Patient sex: F
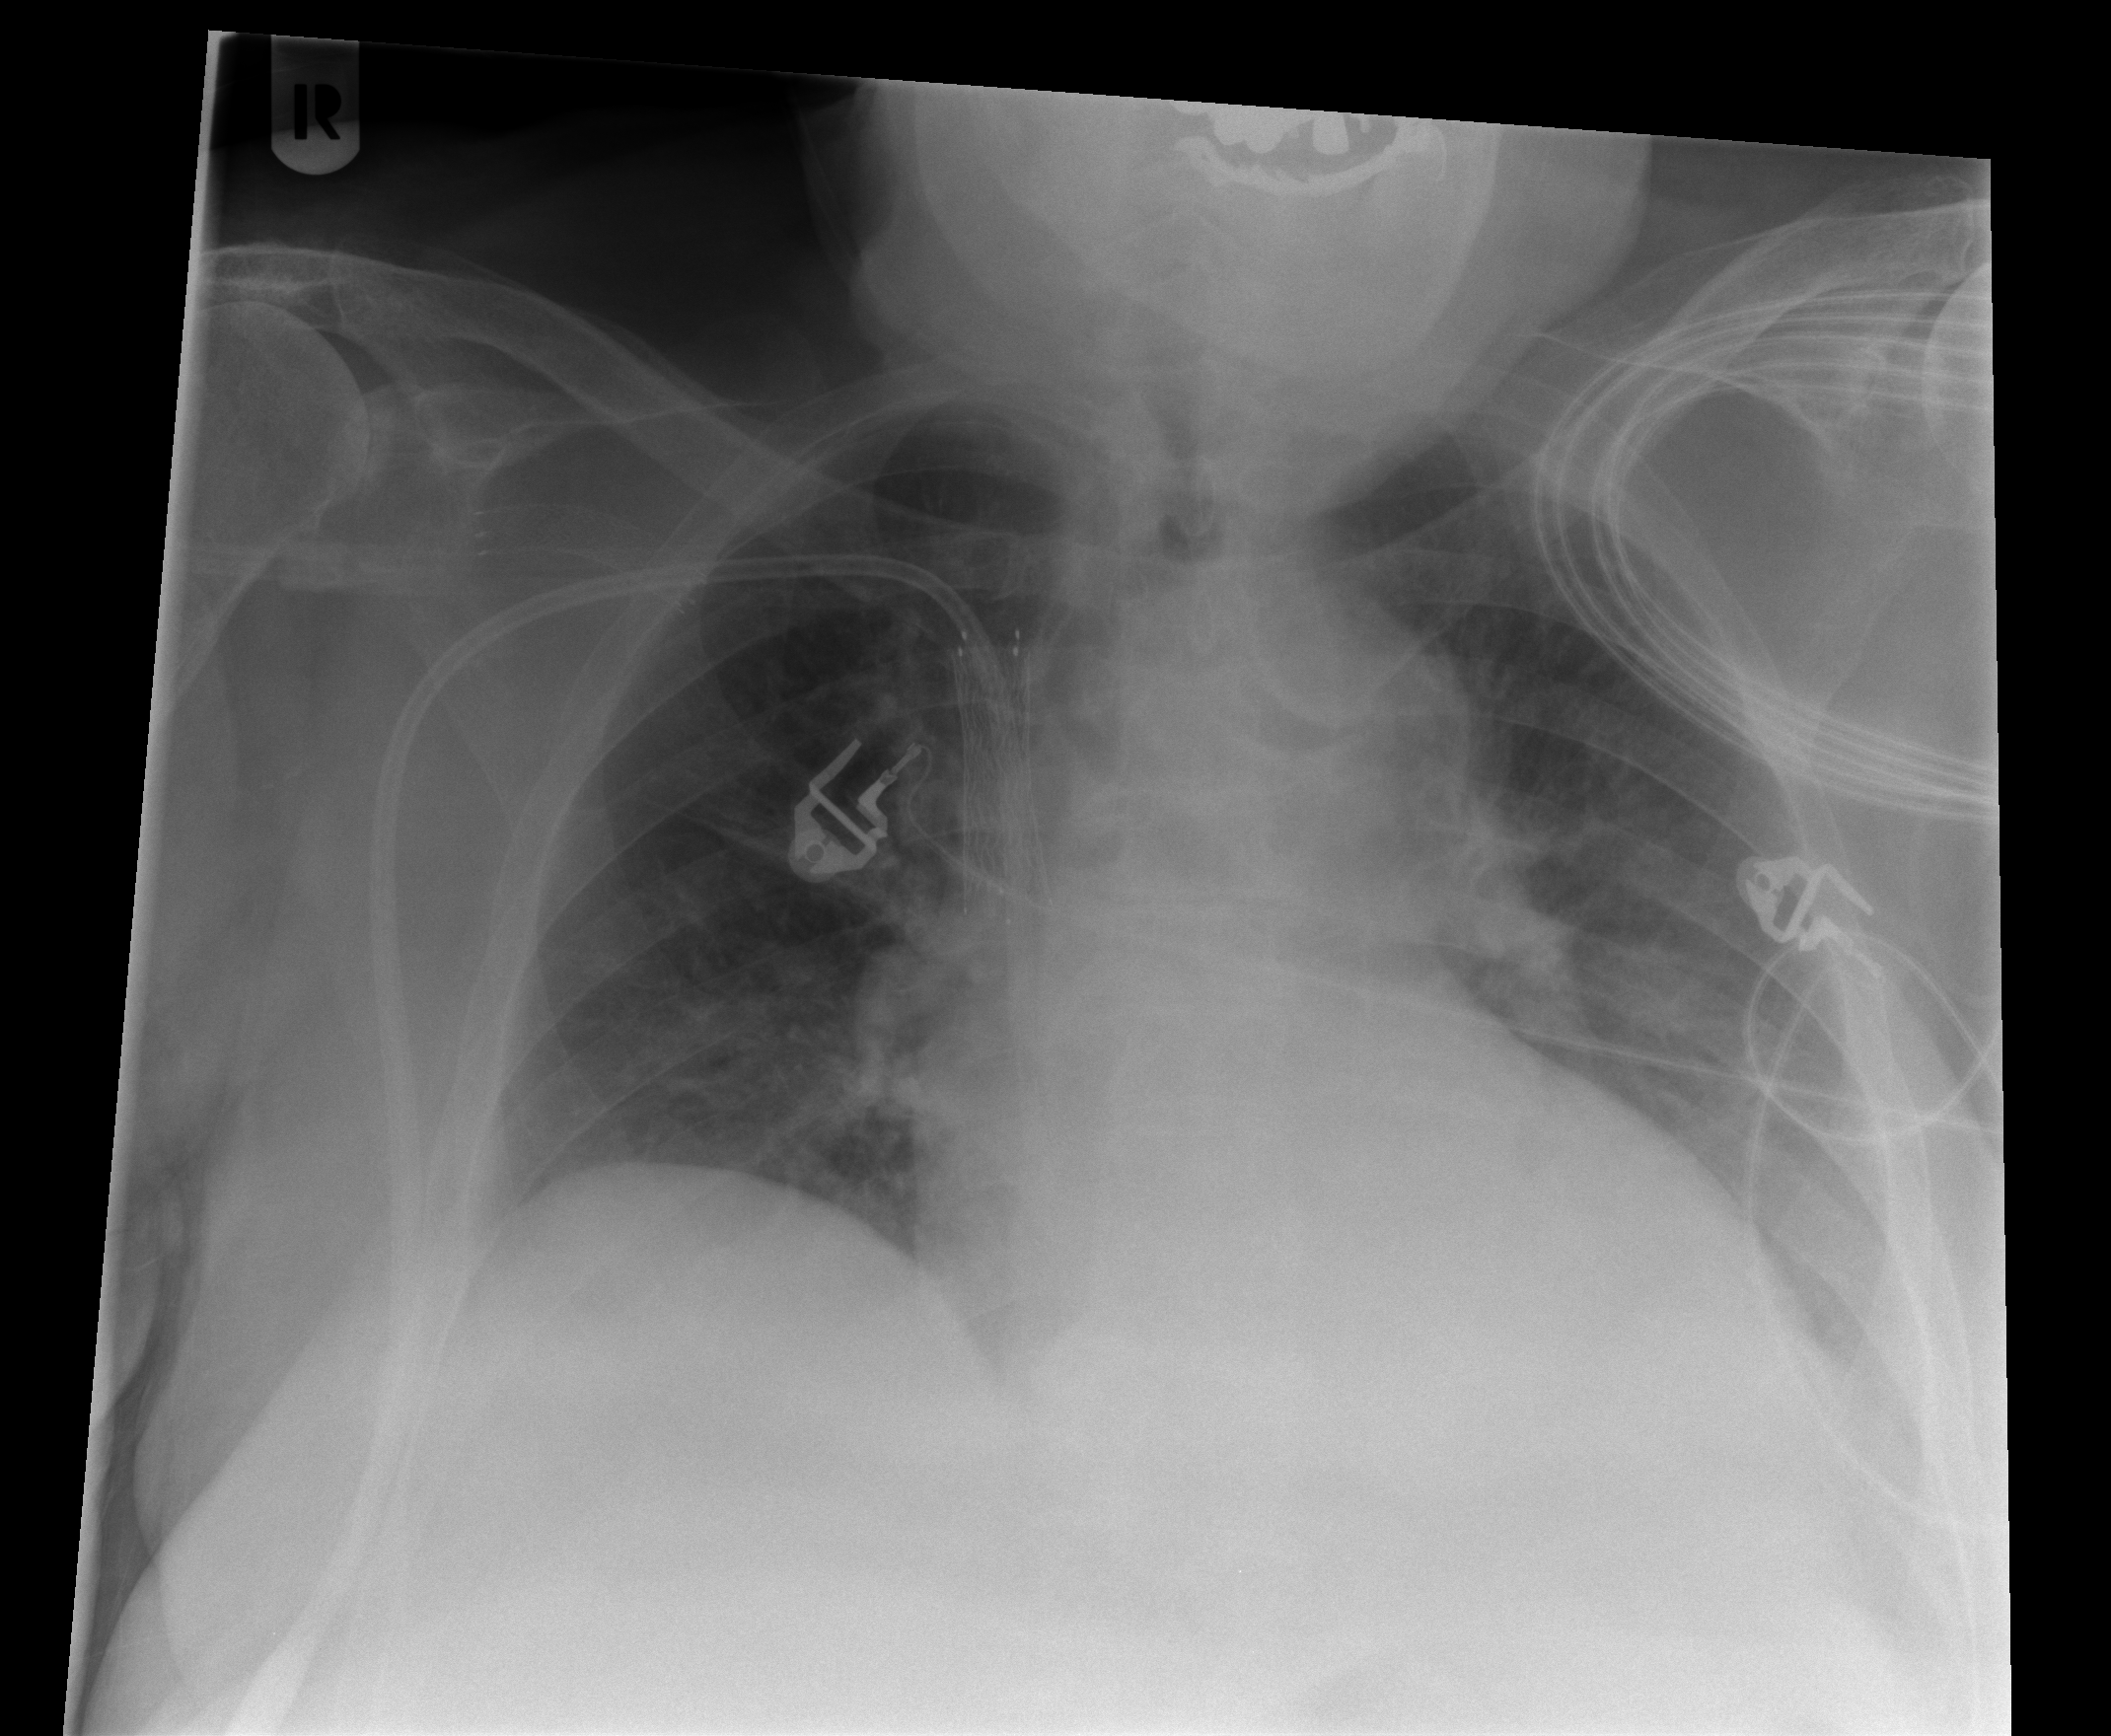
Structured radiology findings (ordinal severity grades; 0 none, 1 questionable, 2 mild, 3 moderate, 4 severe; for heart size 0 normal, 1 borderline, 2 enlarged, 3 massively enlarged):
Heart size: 2
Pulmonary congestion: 2
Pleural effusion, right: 0
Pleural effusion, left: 1
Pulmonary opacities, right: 0
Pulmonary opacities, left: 0
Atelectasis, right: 2
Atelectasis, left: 2